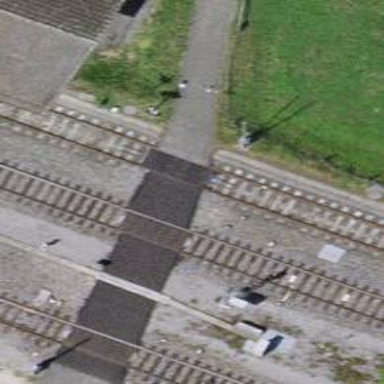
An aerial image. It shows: Rail spur with electrified contact line.